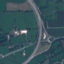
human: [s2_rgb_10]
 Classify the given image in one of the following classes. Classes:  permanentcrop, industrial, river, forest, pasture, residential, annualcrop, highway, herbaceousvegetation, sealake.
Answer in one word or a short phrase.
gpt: Highway